Question: I want to overlay a box plot of the different variable of same unit (measured with each data point), for days 1 and 2 at times a and b (one box plot per sub block). Is there a way to do this in ggplot2?
'''
tdata <- import ("plant_temperature.csv")
tdata$Distance <- as.factor(tdata$Distance )
p <- ggplot(data = tdata, aes( y=Temp ,x=Distance,color=Type)) +
geom_point() +
geom_boxplot( aes(y = Ambient))
p + facet_grid(cols = vars(Time),rows = vars(Day))
'''
The sample data:
'''
"Day","Time","Type","Temp","Distance","Ambient"
"1",1,"a","s",5,"1",4.4
"2",1,"a","f",3.1,"2",6.3
"3",1,"a","s",5.9,"3",3.1
"4",1,"a","f",8.4,"4",2.5
"5",1,"a","s",5.5,"1",7.7
"6",1,"b","f",9.9,"2",7.1
"7",1,"b","s",2.2,"3",2.1
"8",1,"b","f",6.9,"4",5.1
"9",1,"b","s",2.9,"1",9.4
"10",2,"b","f",8.8,"2",5.7
"11",2,"a","s",0.6,"3",6.3
"12",2,"a","f",2.2,"4",4.9
"13",2,"a","s",3.1,"1",0.8
"14",2,"a","f",1.4,"2",6.5
"15",2,"a","s",4,"3",2.1
"16",2,"b","f",8.4,"4",1.6
"17",2,"b","s",5.2,"1",4.4
"18",2,"b","f",2.2,"2",7.9
"19",2,"b","s",7.9,"3",5.3
"20",2,"b","f",2.7,"4",5.2
'''
Temperature measured at days 1 and 2 at times a and b with sensors f and s at distances 1 through 4:

If I try adding 1 box plot per sub block, I end up getting 4 box plots per subblock.
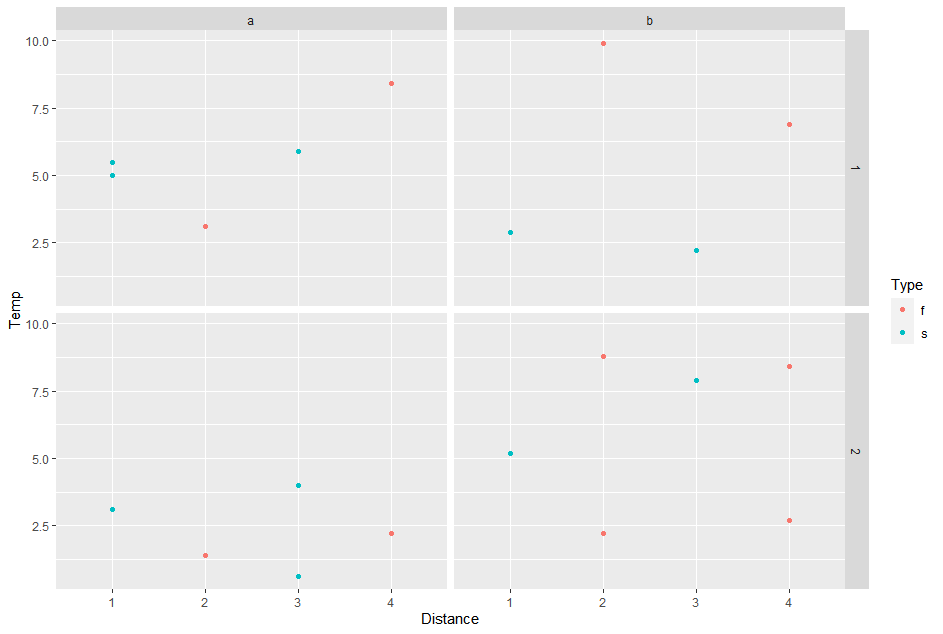
Answer: It looks good to rather add the box plot on a separate x value:
<URL>
'''
tdata$Distance <- as.factor(tdata$Distance )
p<-ggplot(data = tdata, aes( y=Temp ,x=Distance,color=Type))+geom_point() +geom_boxplot( aes(y = Ambient,x=5,color="Ambient"))
p+facet_grid(cols = vars(Time),rows = vars(Day))
'''
Does someone know how I can change the legend symbols? Perhaps I should ask a separate question.